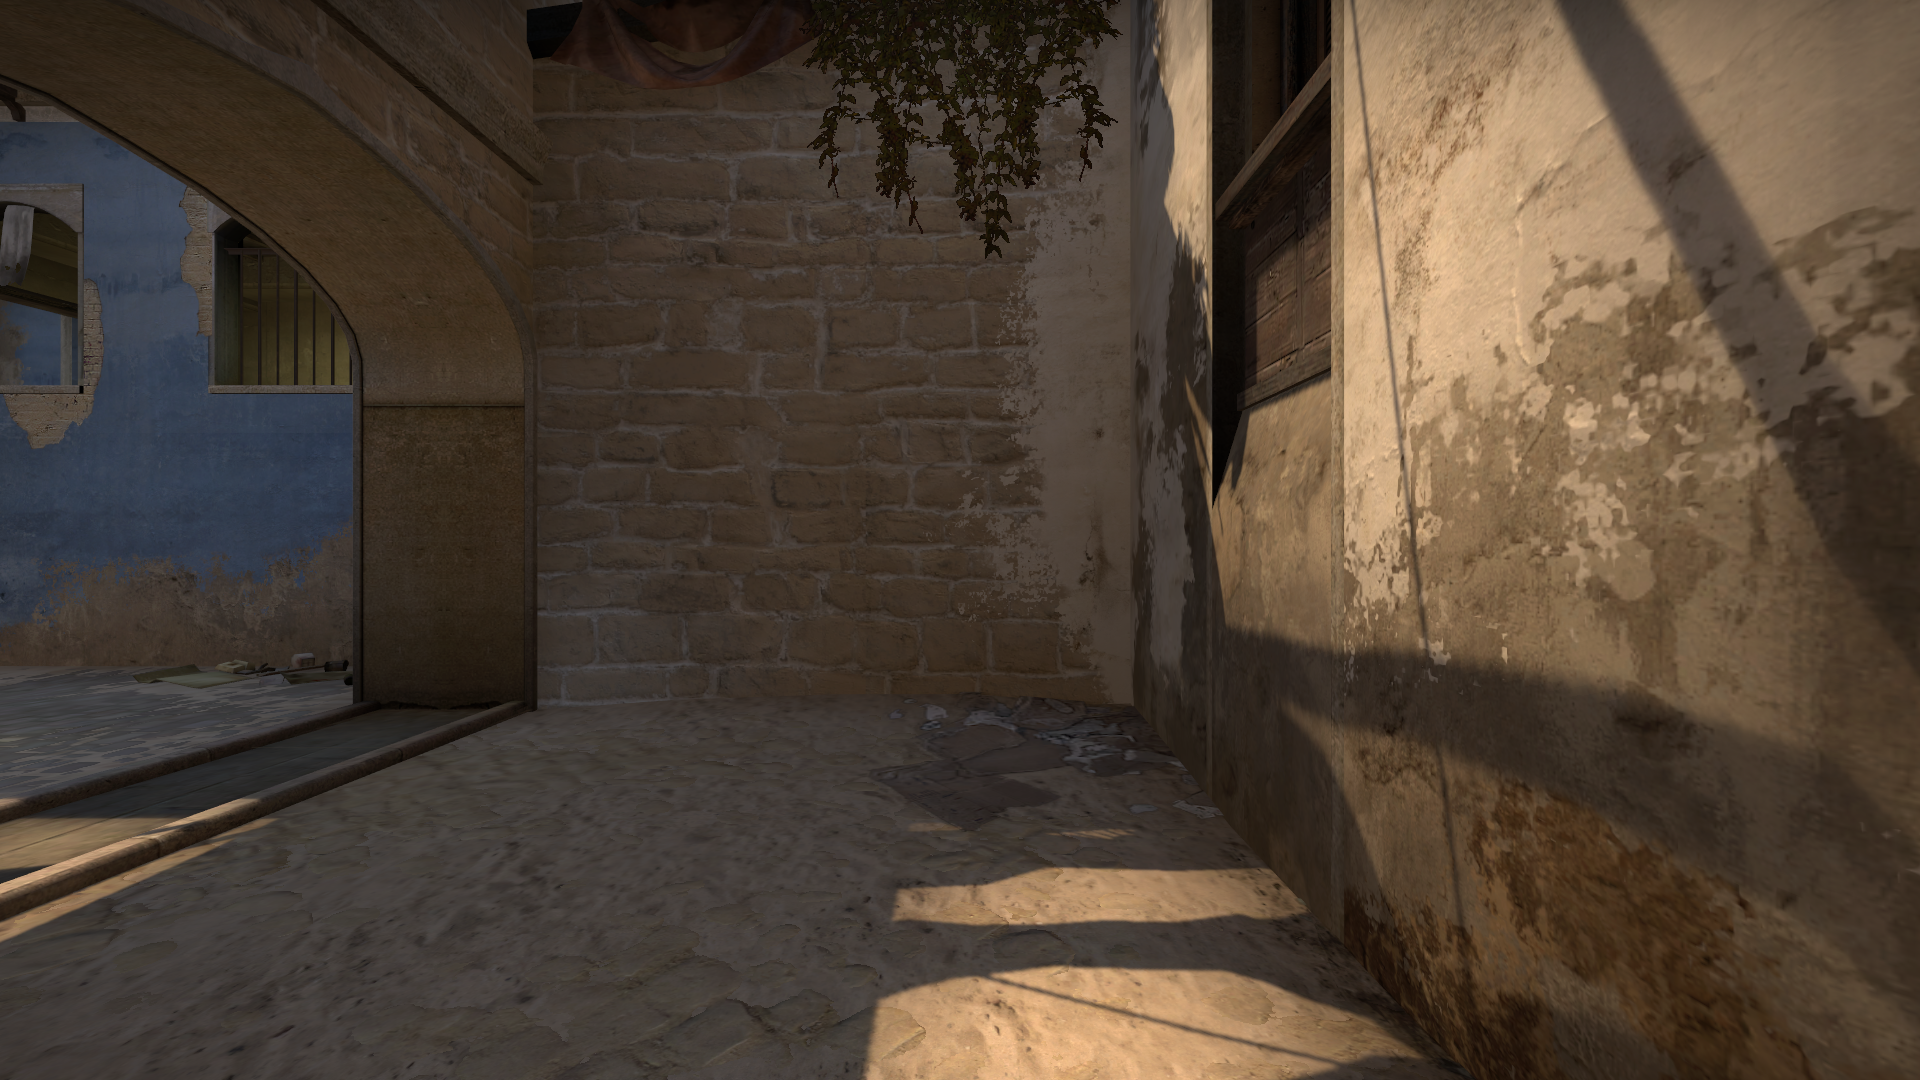
Map: de_mirage